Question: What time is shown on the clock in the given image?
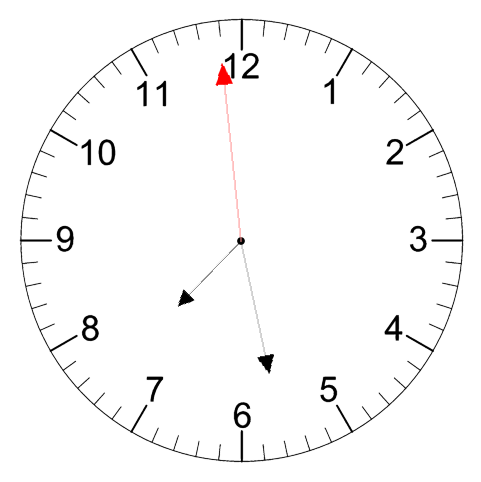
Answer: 07:27:59